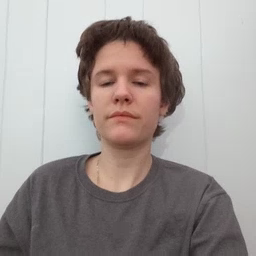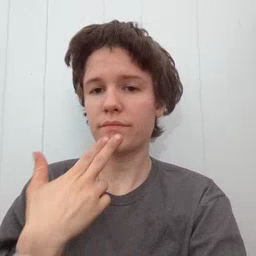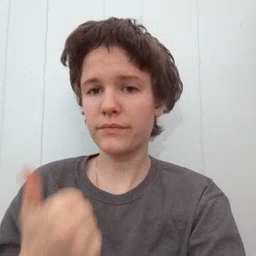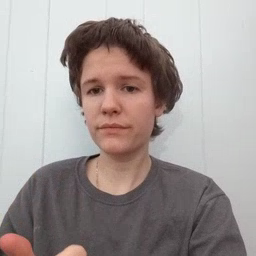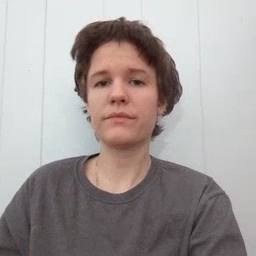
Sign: cute